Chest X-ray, PA view. Patient: 36 years old, sex F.
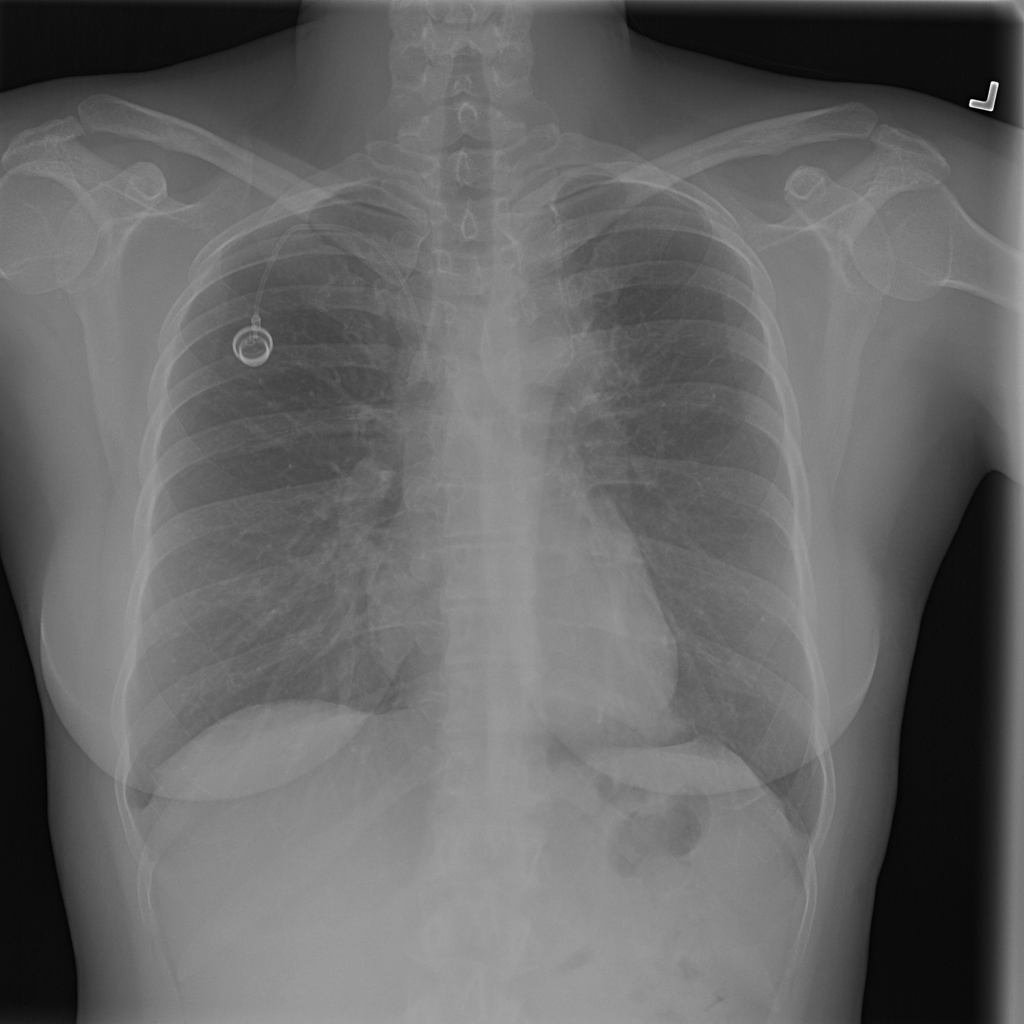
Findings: No Finding